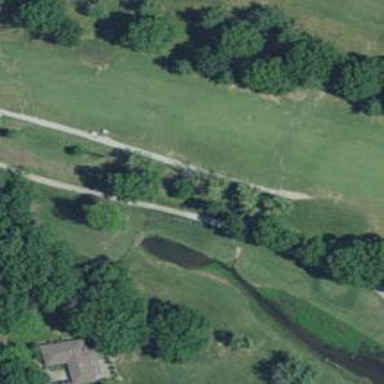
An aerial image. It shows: Golf tee.